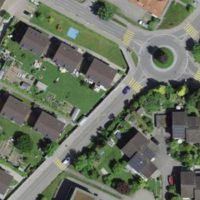
EUNIS habitat code: 54
Species observed at this site:
Falco tinnunculus